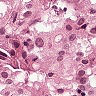
Metastatic tissue present: yes